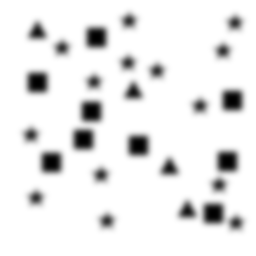
Squares: 9
Triangles: 4
Stars: 14
Total shapes: 27